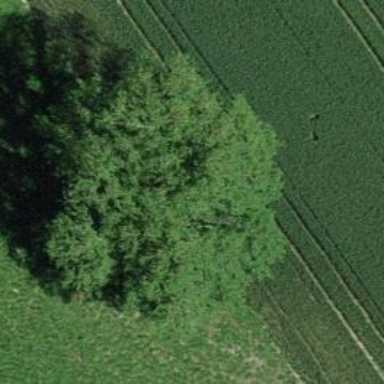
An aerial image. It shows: Single tag "natural: tree."